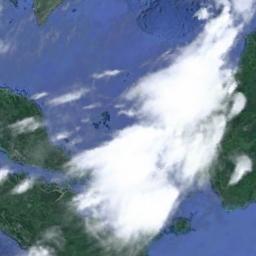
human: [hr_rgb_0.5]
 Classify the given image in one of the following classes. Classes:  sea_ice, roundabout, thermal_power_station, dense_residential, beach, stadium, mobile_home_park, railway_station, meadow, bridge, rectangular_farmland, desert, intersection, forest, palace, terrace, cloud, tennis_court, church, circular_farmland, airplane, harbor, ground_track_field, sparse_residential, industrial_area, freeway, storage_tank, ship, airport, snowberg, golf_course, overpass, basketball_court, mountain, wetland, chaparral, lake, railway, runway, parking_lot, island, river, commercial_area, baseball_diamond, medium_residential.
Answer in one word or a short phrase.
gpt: cloud